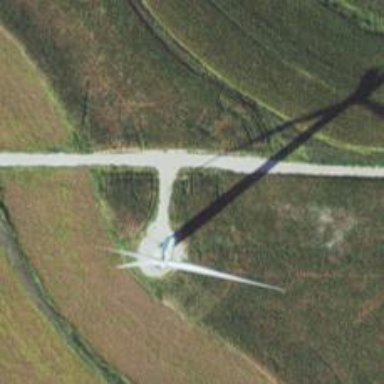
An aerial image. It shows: Wind generator powered by horizontal-axis wind turbine.